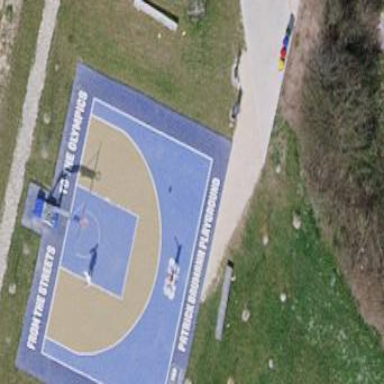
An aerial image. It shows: Basketball court on pitch.